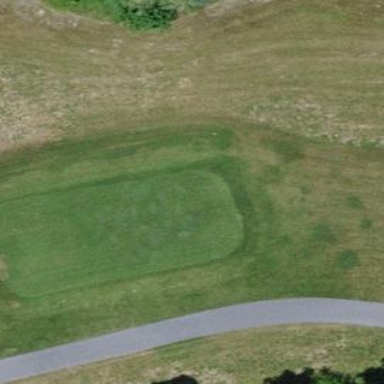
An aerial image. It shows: Golf tee on grassy land.